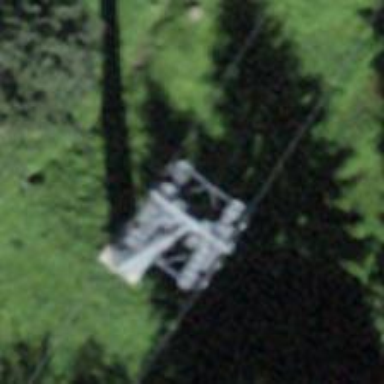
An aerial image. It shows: Pylon used for aerialway.